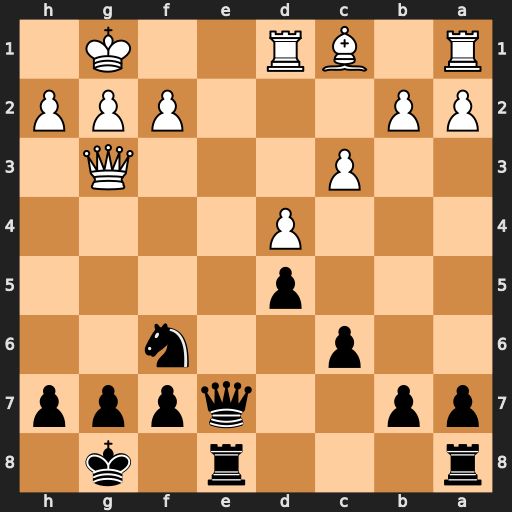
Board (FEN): r3r1k1/pp2qppp/2p2n2/3p4/3P4/2P3Q1/PP3PPP/R1BR2K1
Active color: b
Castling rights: -
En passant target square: -
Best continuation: Qe1+ Rxe1 Rxe1#